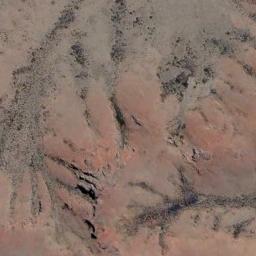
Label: desert